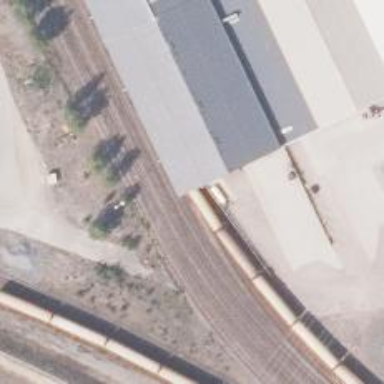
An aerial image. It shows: Rail spur service.